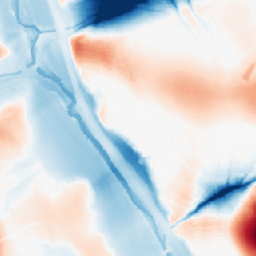
Category: morphological
Decomposition family: morphological
Decomposition parameters: operation: average
size: 50
Upsampling method: nearest
Upsampling parameters: scale: 8
Upsampling scale: 8